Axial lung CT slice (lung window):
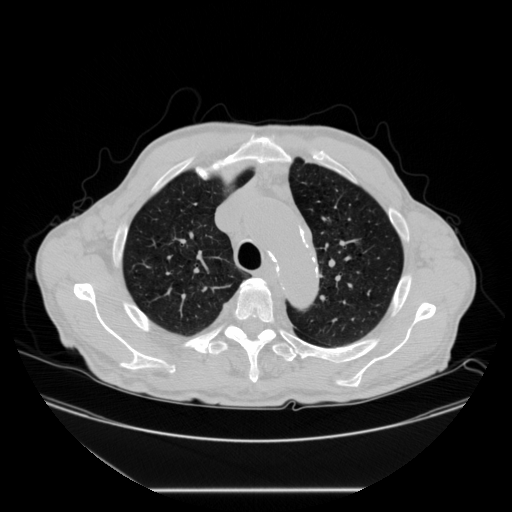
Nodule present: no